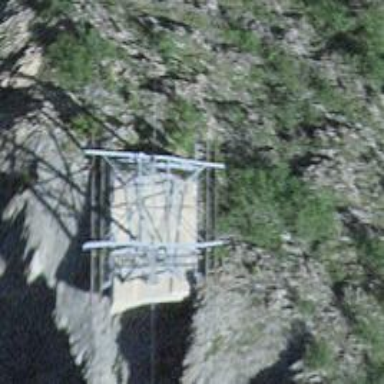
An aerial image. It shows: Cable car.